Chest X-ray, PA view. Patient: 33 years old, sex M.
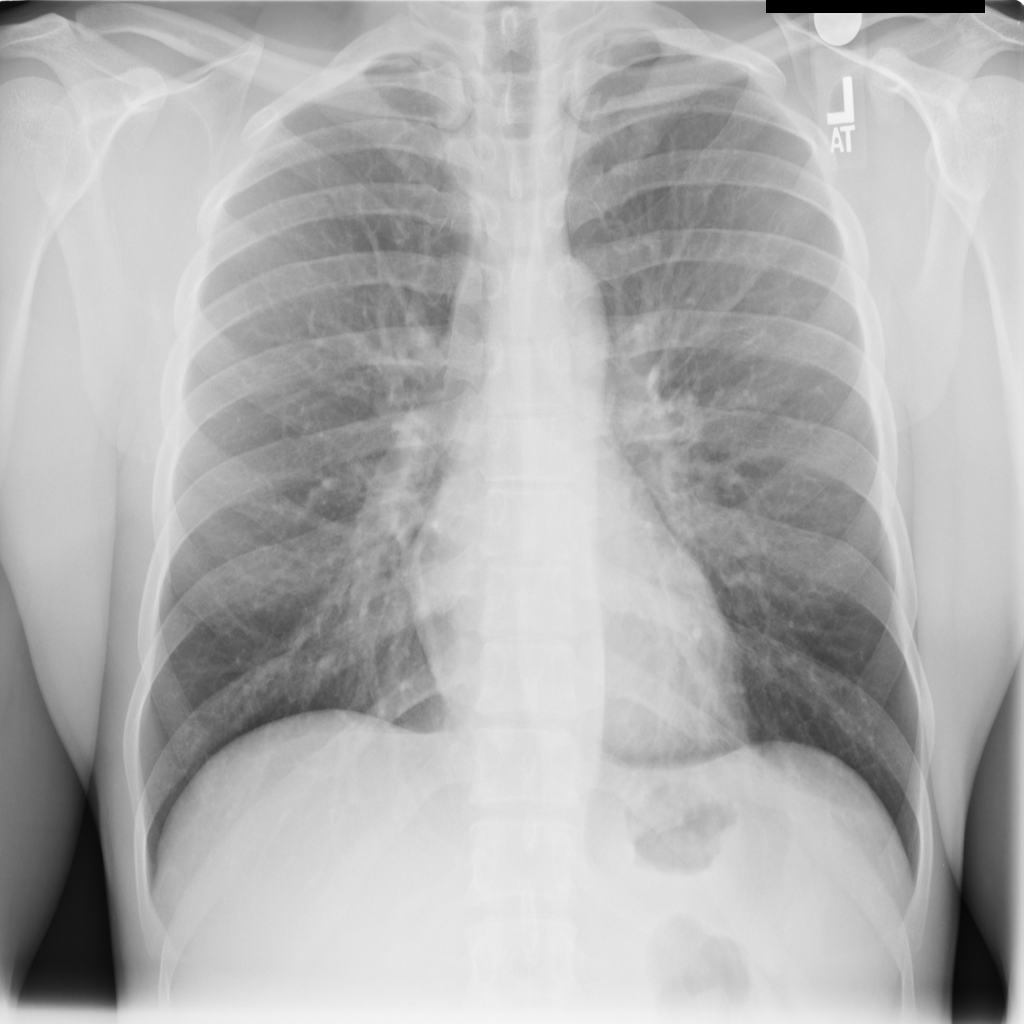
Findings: No Finding